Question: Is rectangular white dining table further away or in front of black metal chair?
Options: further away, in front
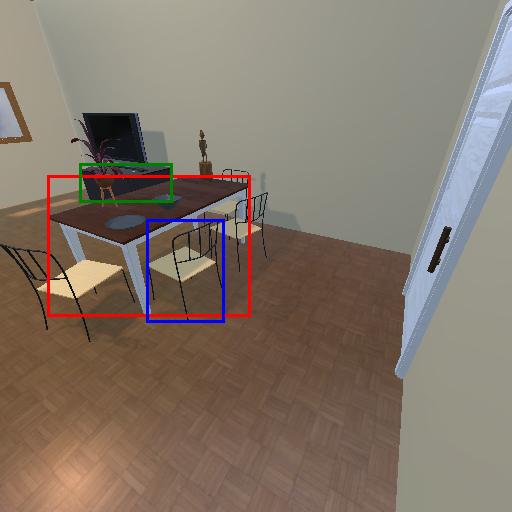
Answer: further away